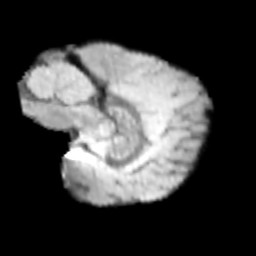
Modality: T2w
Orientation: sagittal
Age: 10
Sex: male
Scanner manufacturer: siemens
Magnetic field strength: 3 T
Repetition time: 3.8 s
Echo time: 0.07 s